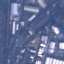
Land use / land cover: Industrial